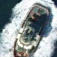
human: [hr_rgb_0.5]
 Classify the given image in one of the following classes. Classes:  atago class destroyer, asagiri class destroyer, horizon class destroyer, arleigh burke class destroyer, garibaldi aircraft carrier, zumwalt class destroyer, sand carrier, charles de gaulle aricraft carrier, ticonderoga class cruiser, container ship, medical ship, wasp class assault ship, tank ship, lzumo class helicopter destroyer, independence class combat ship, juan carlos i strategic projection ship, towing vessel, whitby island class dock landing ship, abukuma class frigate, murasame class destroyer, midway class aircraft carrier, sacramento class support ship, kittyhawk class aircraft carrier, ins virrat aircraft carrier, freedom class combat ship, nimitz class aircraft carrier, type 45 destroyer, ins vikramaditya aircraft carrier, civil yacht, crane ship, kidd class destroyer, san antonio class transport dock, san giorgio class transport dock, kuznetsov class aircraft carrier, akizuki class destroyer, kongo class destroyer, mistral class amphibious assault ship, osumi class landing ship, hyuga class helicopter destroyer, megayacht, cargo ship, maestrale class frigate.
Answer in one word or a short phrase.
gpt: Towing vessel